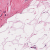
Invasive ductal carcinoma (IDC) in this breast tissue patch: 0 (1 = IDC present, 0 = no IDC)